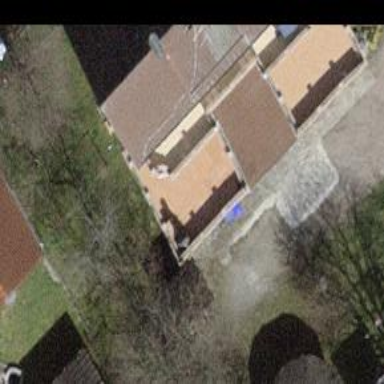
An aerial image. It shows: Group of garages.